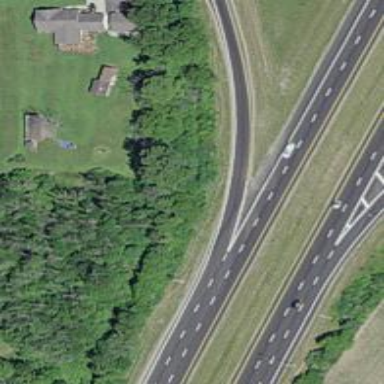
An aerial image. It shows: Asphalt motorway link.